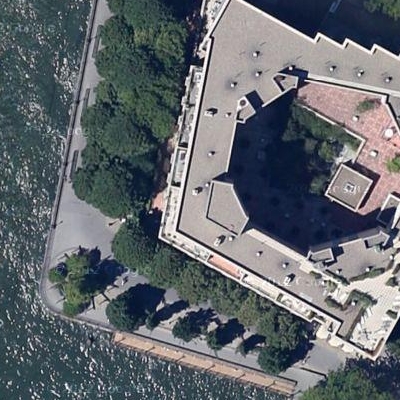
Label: Industry